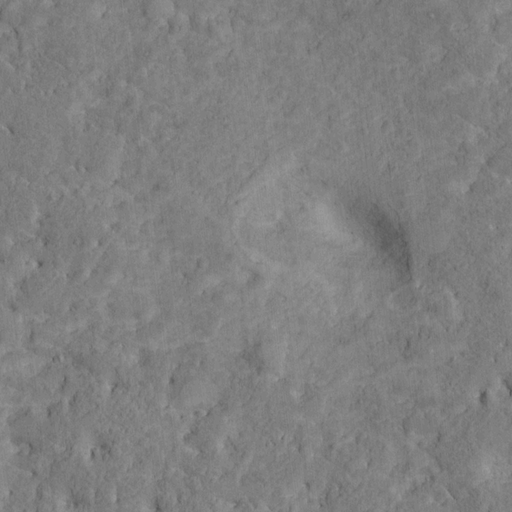
Classes present: Background